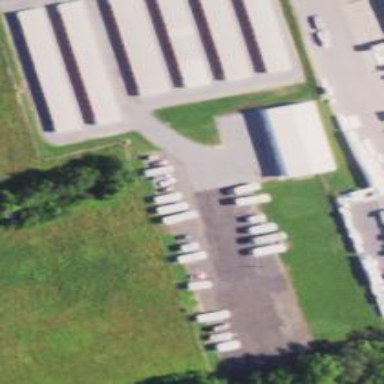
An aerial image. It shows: Commercial area with storage rental shop.